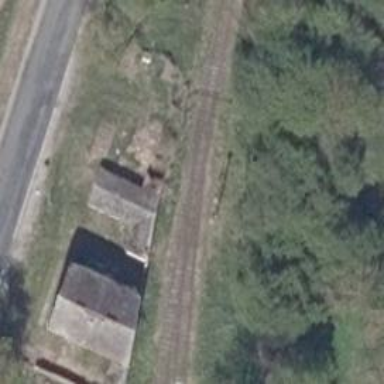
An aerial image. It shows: Railway switch.